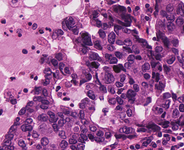
Tumor epithelial tissue: yes
Tumor-associated stroma tissue: no
Normal tissue: no